Question: I do not know where Exactly i Should Adress this issue, if it is my fault, there is something in the Picasso Lib Wrong or in the Cardview Library.
Basicly i have a 'CardView' containing an image (Full Card Covered) and A 'TextView' overlaying.
When Running the Code on a Device, everything works fine and the Image Gets its .
However if i run it on a pre device, the image overlaps the 'Cardlayout' and does not have rounded Corners.
You can See a Comparison on this Image:

Here are some Code Snippets:
'''
<RelativeLayout
android:layout_width="match_parent"
android:layout_height="match_parent">
<ImageView
android:id="@+id/pandaImage"
android:layout_width="match_parent"
android:layout_height="200dp"
android:layout_centerInParent="true"
android:scaleType="centerCrop" />
<TextView
android:id="@+id/pandaName"
android:layout_width="match_parent"
android:layout_height="wrap_content"
android:layout_alignBottom="@+id/pandaImage"
android:layout_alignParentLeft="true"
android:layout_alignParentStart="true"
android:background="@color/photo_tint"
android:clickable="true"
android:focusable="true"
android:gravity="center"
android:textColor="@android:color/white"
android:textSize="24sp" />
</RelativeLayout>
'''
And the Recycler Adapter Loading the Image:
'''
@Override
public void onBindViewHolder(ViewHolder viewHolder, int i) {
Photo p = photos.get(i);
Picasso.with(mContext).load(p.getUrl()).fit().into(viewHolder.mImage);
viewHolder.mPandaName.setText(p.getTitle());
}
'''
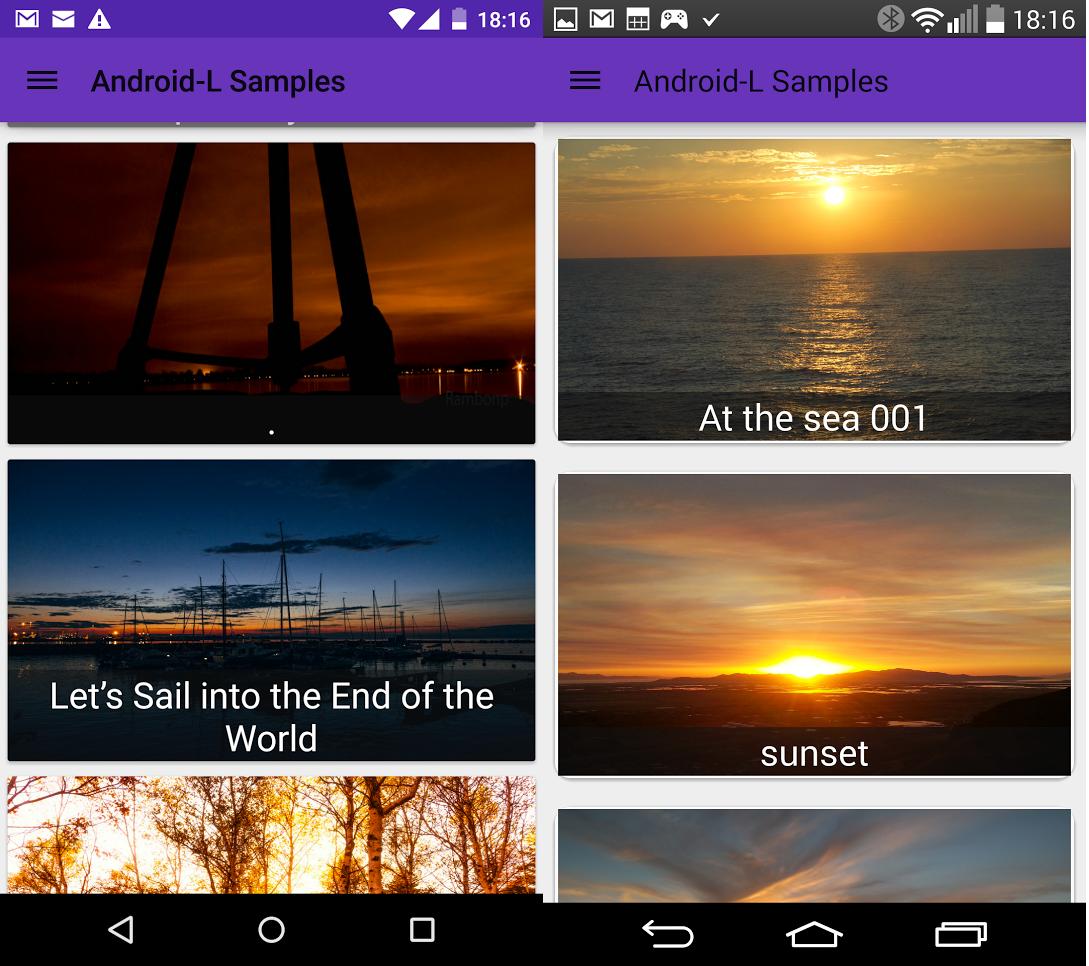
Answer: According to the docs, this as designed:
> Due to expensive nature of rounded corner clipping, on platforms before L, CardView does not clip its children that intersect with rounded corners. Instead, it adds padding to avoid such intersection (See setPreventCornerOverlap(boolean) to change this behavior).
See <URL> for more info.